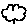
Label: cloud